Question: I have 3 different plots that are currently each saved as separate figures. However, due to space constraints I would like to layer them behind each other and offset like so:

I am trying to convey that a similar pattern exists across each plot and this is a nice and compact way of doing so. I would like to programmatically draw such a figure using 'matplotlib', but I'm not sure how to layer and offset the graphs using the usual 'pyplot' commands. Any suggestions would be helpful. The following code is a skeleton of what I have currently.
'''
import numpy as np
import matplotlib.pyplot as plt
import seaborn as sns
window = 100
xs = np.arange(100)
ys = np.zeros(100)
ys[80:90] = 1
y2s = np.random.randn(100)/5.0+0.5
with sns.axes_style("ticks"):
for scenario in ["one", "two", "three"]:
fig = plt.figure()
plt.plot(xs, ys)
plt.plot(xs, y2s)
plt.title(scenario)
sns.despine(offset=10)
'''
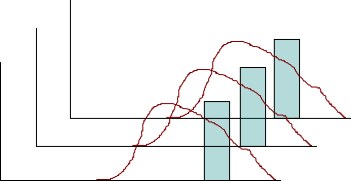
Answer: You can manually create the axes to plot into and position them as you like.
To highlight this approach modified your example as follows
'''
import numpy as np
import matplotlib.pyplot as plt
import seaborn as sns
window = 100
xs = np.arange(100)
ys = np.zeros(100)
ys[80:90] = 1
y2s = np.random.randn(100)/5.0+0.5
fig = plt.figure()
with sns.axes_style("ticks"):
for idx,scenario in enumerate(["one", "two", "three"]):
off = idx/10.+0.1
ax=fig.add_axes([off,off,0.65,0.65], axisbg='None')
ax.plot(xs, ys)
ax.plot(xs, y2s)
ax.set_title(scenario)
sns.despine(offset=10)
'''
which gives a plot like

Here, I used 'fig.add_axes' to add manually created axes objects to the predefined figure object. The arguments specify the position and size of the newly created axes, see <URL>.
Note that I also set the axes background to be transparent ('axisbg='None'').